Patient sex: M
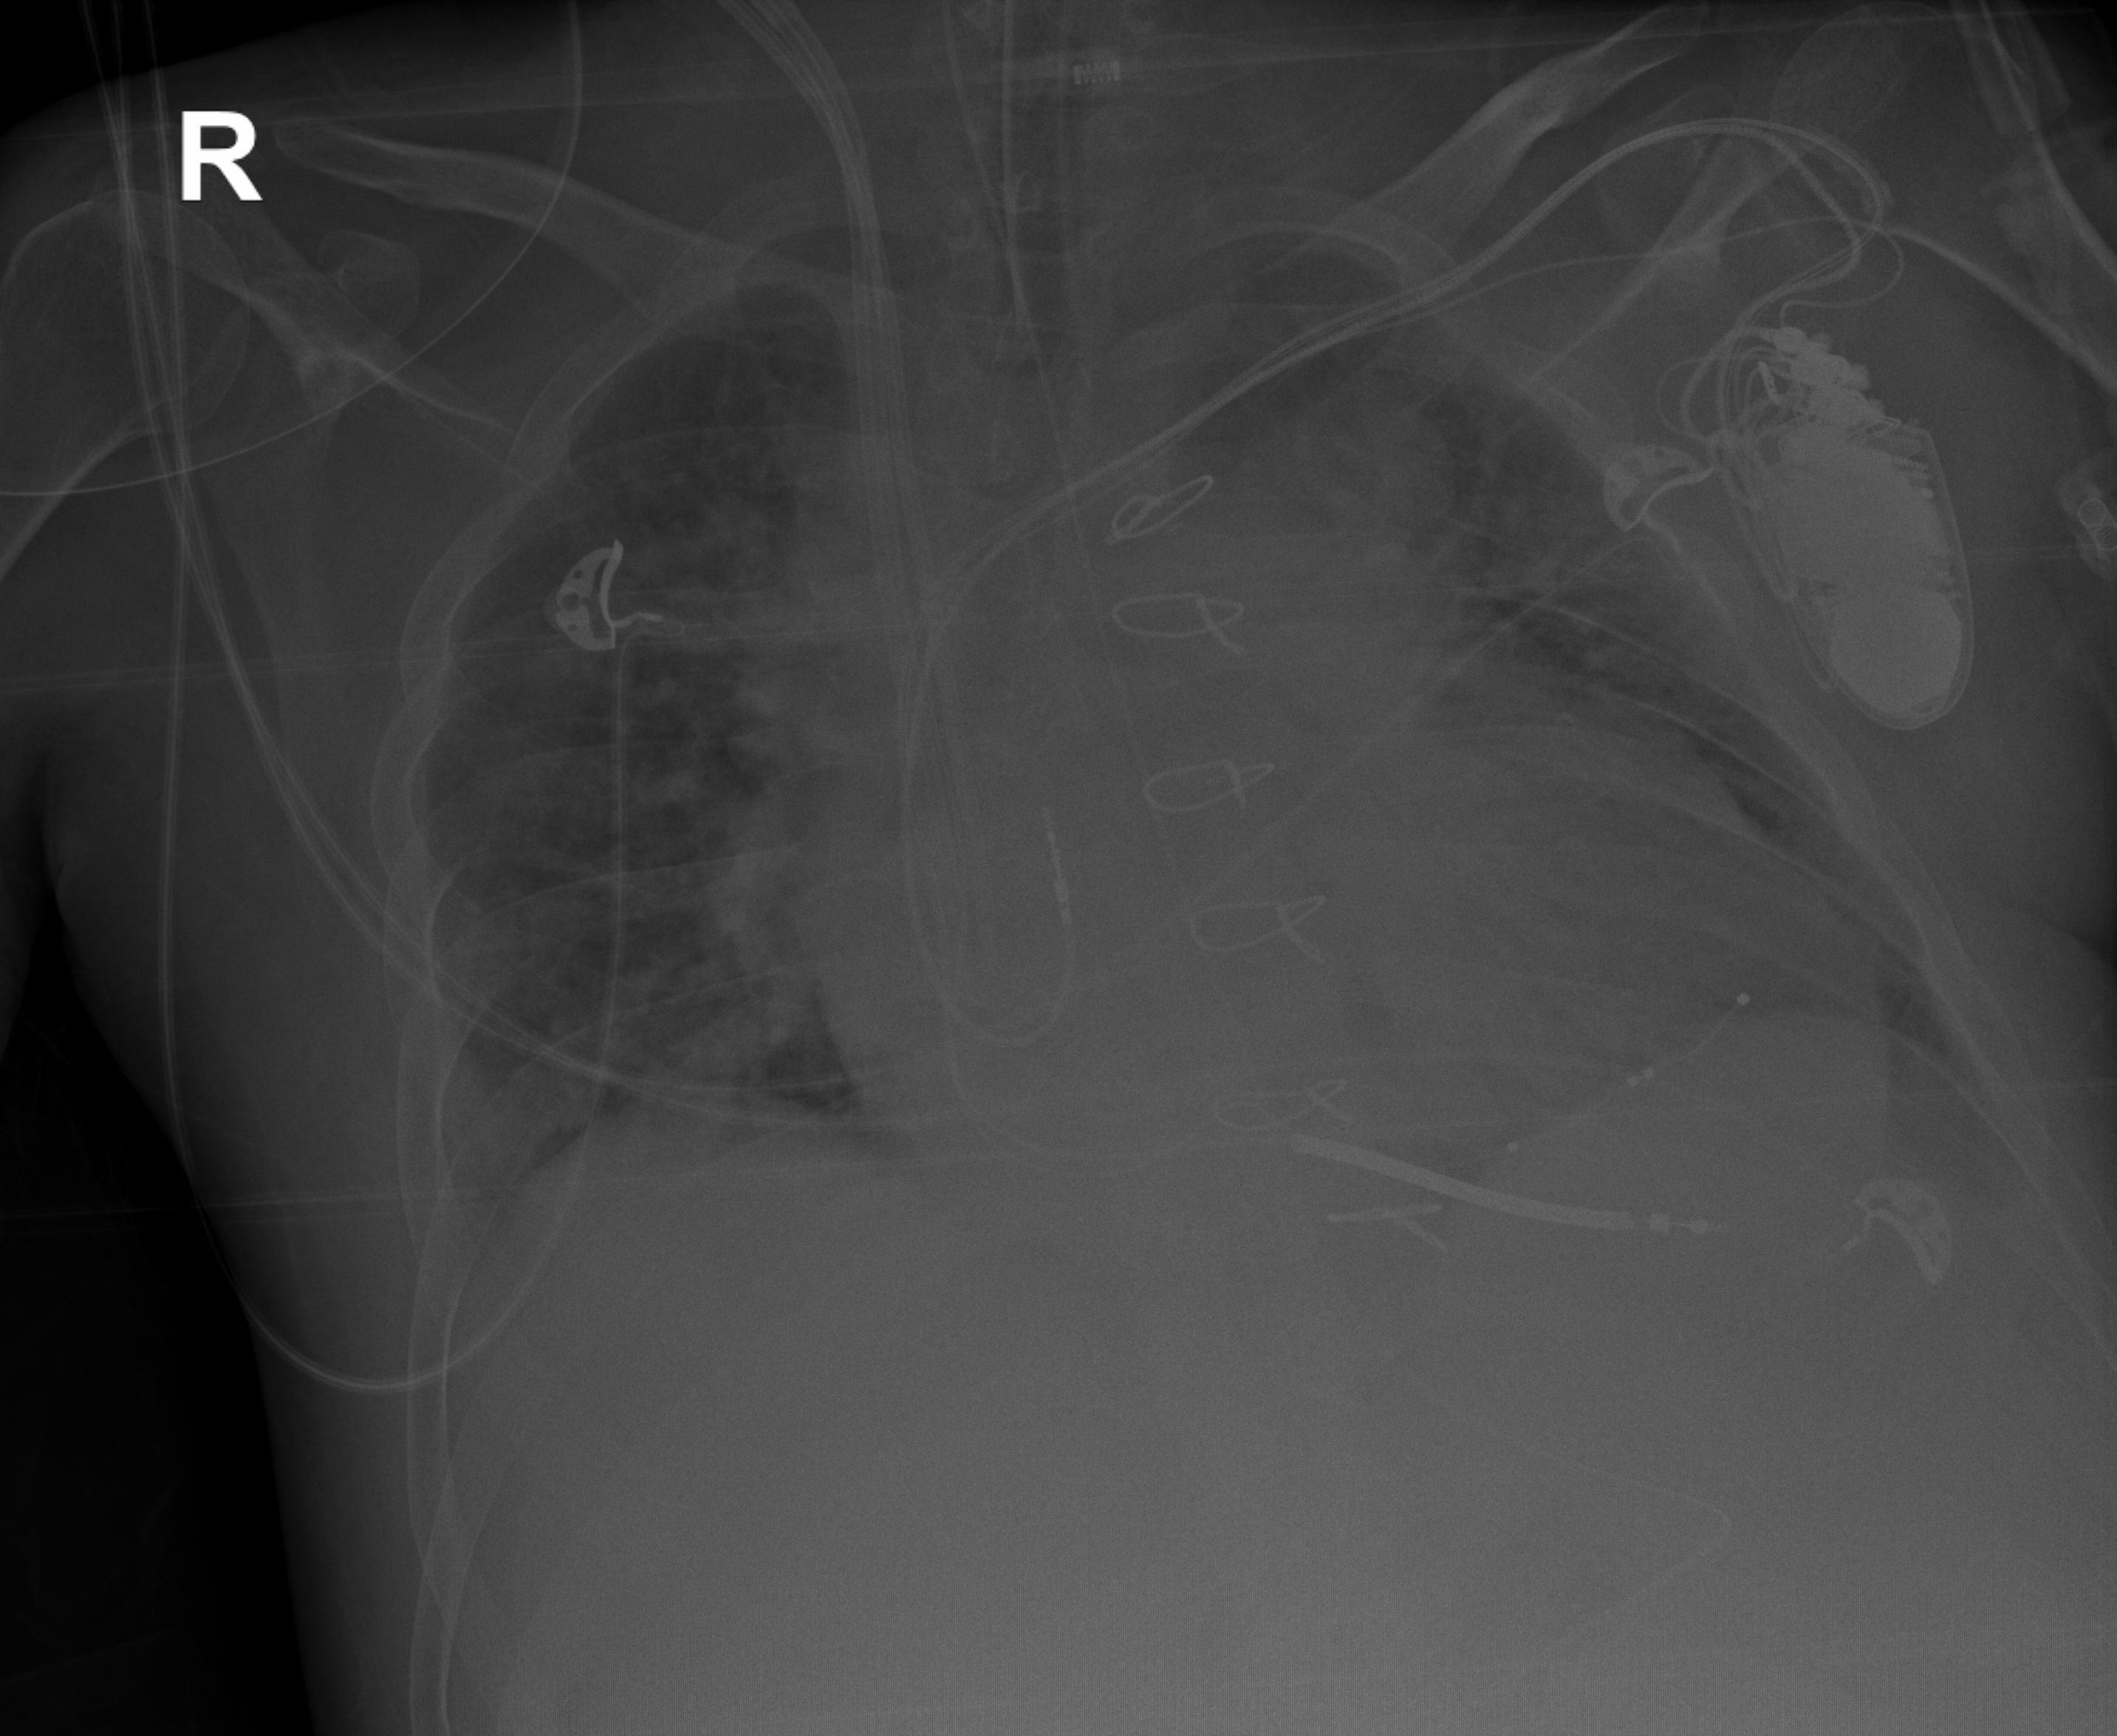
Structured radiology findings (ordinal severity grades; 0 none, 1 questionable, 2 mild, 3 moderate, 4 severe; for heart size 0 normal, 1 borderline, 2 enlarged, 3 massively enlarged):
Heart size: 3
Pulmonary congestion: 3
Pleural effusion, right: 1
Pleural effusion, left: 1
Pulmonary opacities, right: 2
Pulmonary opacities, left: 2
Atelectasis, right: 2
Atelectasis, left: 2